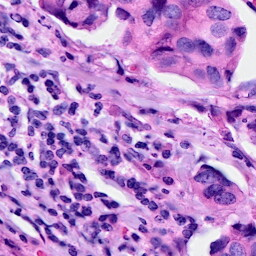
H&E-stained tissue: Breast